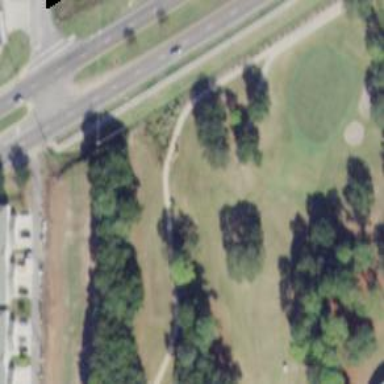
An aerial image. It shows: Path for golf carts.